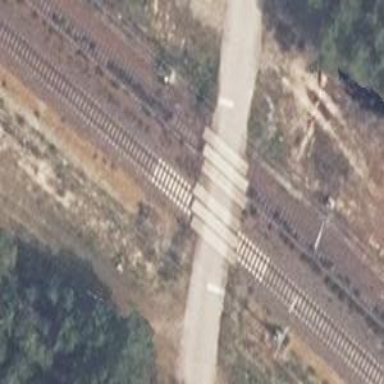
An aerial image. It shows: Railway level crossing.